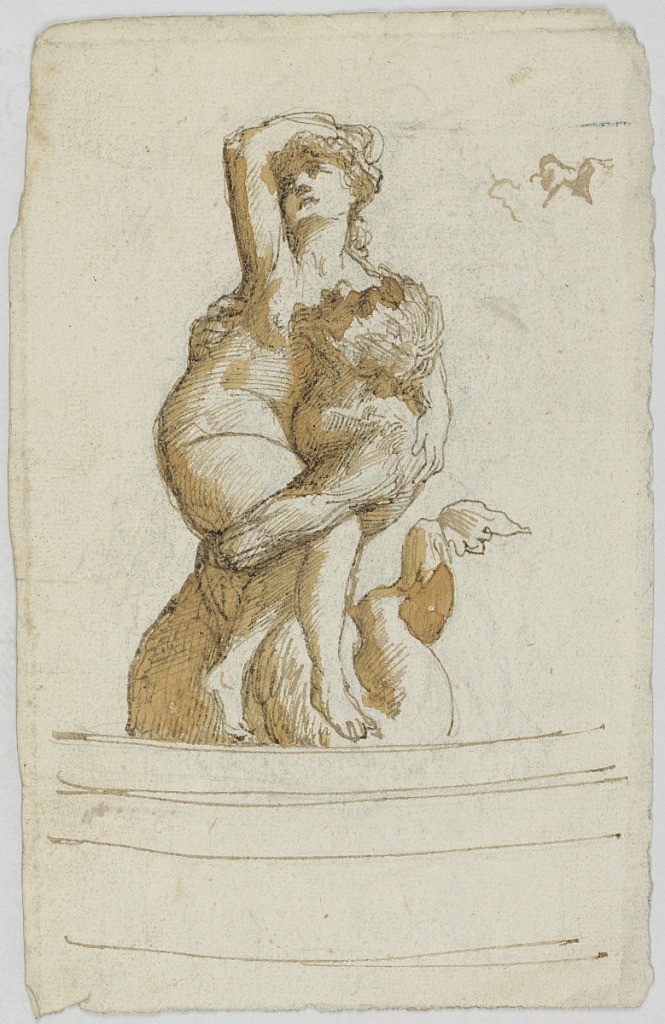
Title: A Fountain Group
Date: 1780–1800
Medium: Graphite, pen and ink, brush and sepia on paper
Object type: Drawing
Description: A merman holds a nude woman in his arms. The front of a round basin is indicated below.